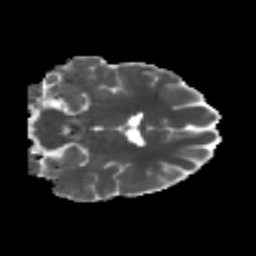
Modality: MD
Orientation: coronal
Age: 25
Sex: male
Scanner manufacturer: siemens
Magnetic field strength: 3 T
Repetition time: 3.5 s
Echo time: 0.113 s